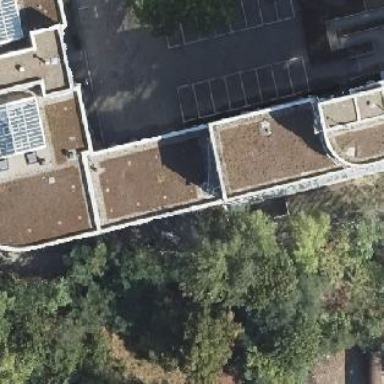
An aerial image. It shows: Part of building with flat roof made of tar paper.